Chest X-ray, PA view. Patient: 57 years old, sex M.
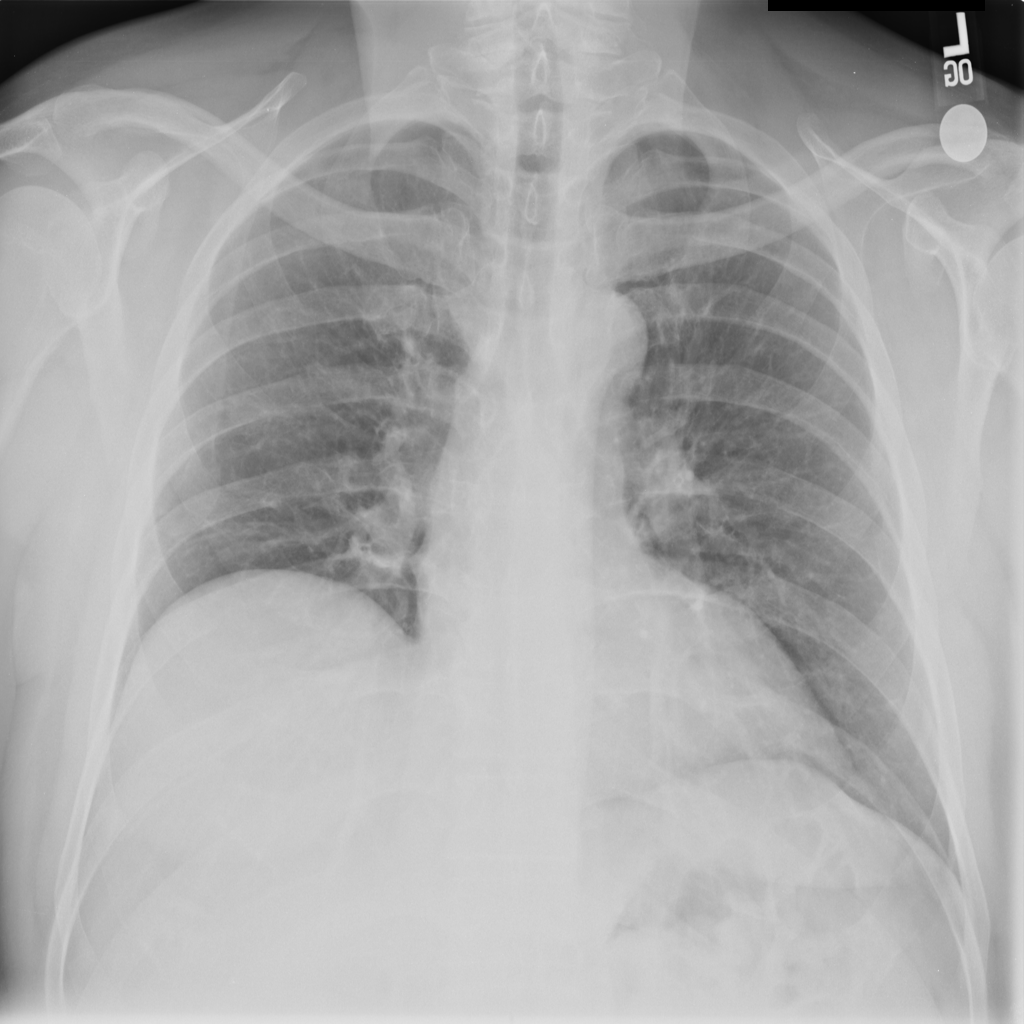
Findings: No Finding